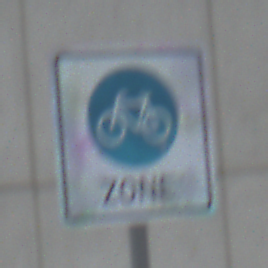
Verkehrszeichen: BeginnFahrradzone
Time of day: MorningAfternoon
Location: Outdoor (Urban)
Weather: PartlyCloudy
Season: NotSpecified
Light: Natural